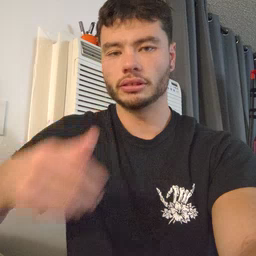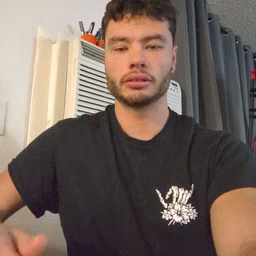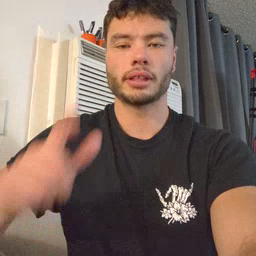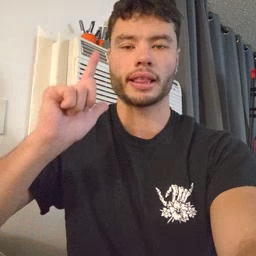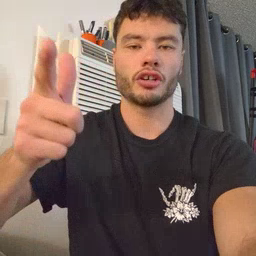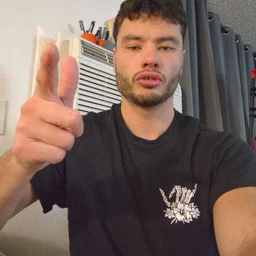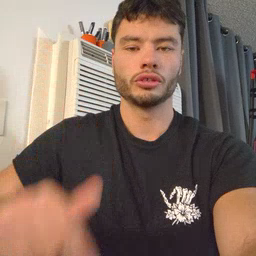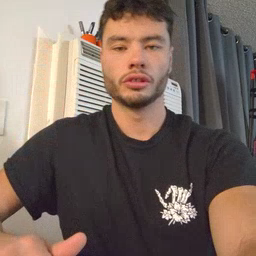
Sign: later